The picture encodes a bearing's raw vibration samples as pixel intensities in a 2-D grid. Based on the visible evidence, which condition applies: normal, inner_race, outer_race, ball?
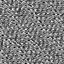
Answer: outer_race